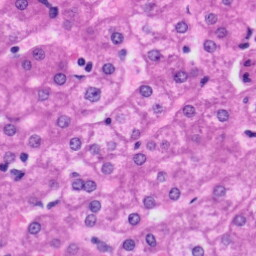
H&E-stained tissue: Liver